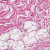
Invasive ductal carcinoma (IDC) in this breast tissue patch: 0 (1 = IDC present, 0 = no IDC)